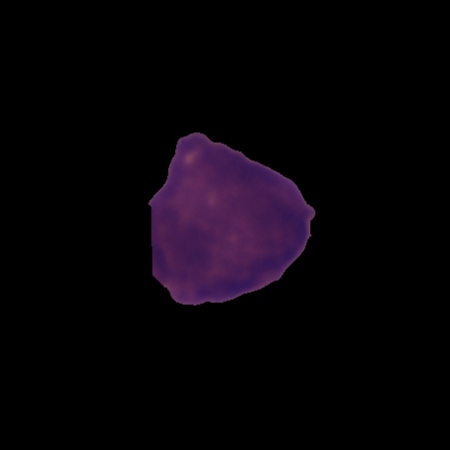
Label: healthy